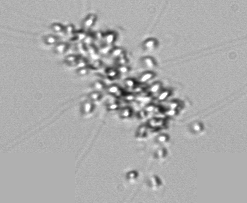
Label: Chaetoceros_didymus_TAG_external_flagellate